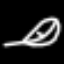
Label: leaf